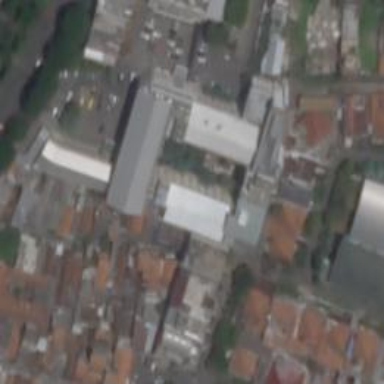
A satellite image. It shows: Hospital building with concrete roof.